Interaction volume radius: 5 \u00c5
Interaction volume height: 15 \u00c5
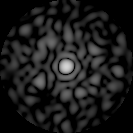
Disorder parameter: 0.8636